Question: I have a UIButton that when clicked, displays a UIPopover with a UIDatePicker in it.
It is supposed to display under button for date of birth, but it is covering it instead.
This is the code I have:
'''
- (IBAction)dateOfBirthButtonPressed:(id)sender{
UIViewController* popoverContent = [[UIViewController alloc] init];
UIView *popoverView = [[UIView alloc] init];
popoverView.backgroundColor = [UIColor blackColor];
UIDatePicker *datePickerTemp = [[UIDatePicker alloc]init];
datePickerTemp.frame=CGRectMake(0,44,320, 216);
datePickerTemp.datePickerMode = UIDatePickerModeDate;
datePickerTemp.maximumDate = [NSDate date];
self.datePicker = datePickerTemp;
[popoverView addSubview:self.datePicker];
UIToolbar *toolbar = [[UIToolbar alloc] init];
toolbar.frame=CGRectMake(0,0 ,320, 40);
toolbar.barStyle = UIBarStyleBlackOpaque;
NSMutableArray *toolbarItems = [NSMutableArray array];
UIBarButtonItem *cancelButton1 = [[UIBarButtonItem alloc]initWithBarButtonSystemItem:UIBarButtonSystemItemCancel target:self action:@selector(datePickerCancelButtonClicked)];
UIBarButtonItem *doneButton1 = [[UIBarButtonItem alloc]initWithBarButtonSystemItem:UIBarButtonSystemItemDone target:self action:@selector(datePickerSaveButtonClicked)];
UIBarButtonItem *space = [[UIBarButtonItem alloc] initWithBarButtonSystemItem:UIBarButtonSystemItemFlexibleSpace target:nil action:nil];
[toolbarItems addObject:cancelButton1];
[toolbarItems addObject:space];
[toolbarItems addObject:doneButton1];
toolbar.items = toolbarItems;
[popoverView addSubview:toolbar];
[cancelButton1 release];
[space release];
[toolbar release];
popoverContent.view = popoverView;
UIPopoverController *popoverController = [[UIPopoverController alloc] initWithContentViewController:popoverContent];
popoverController.delegate=self;
self.datePopoverController = popoverController;
[popoverContent release];
[popoverView release];
[self.datePopoverController setPopoverContentSize:CGSizeMake(320, 264) animated:NO];
[self.datePopoverController presentPopoverFromRect:self.dateOfBirthButton.frame inView:self.view permittedArrowDirections:UIPopoverArrowDirectionAny animated:YES];
}
'''
NSLog for frame:
'''
DOB button: {{160, 129}, {329, 37}}
Last name label: {{160, 77}, {329, 31}}
'''

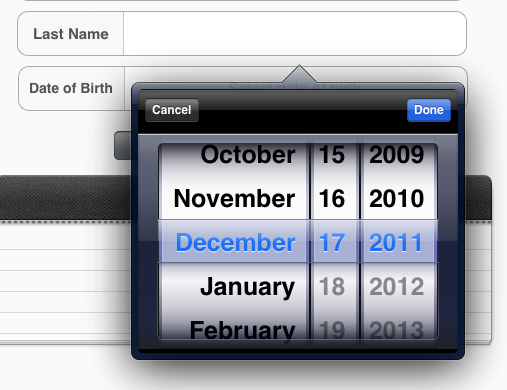
Answer: Is your button a subview of your view, or buried within another subview? If it is not a direct subview of your view then your coordinate space is off. Try changing your code to:
'''
CGRect buttonRect = [self.dateOfBirthButton convertRect:self.dateOfBirthButton.frame toView:self.view];
[self.datePopoverController presentPopoverFromRect:buttonRect inView:self.view permittedArrowDirections:UIPopoverArrowDirectionAny animated:YES];
'''